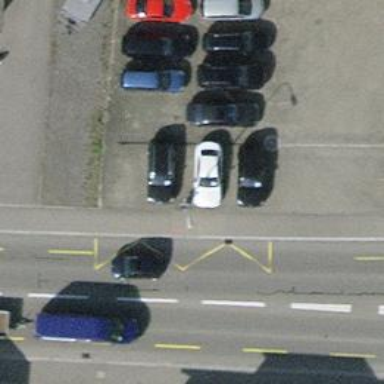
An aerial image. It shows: Bus stop with platform for public transport.